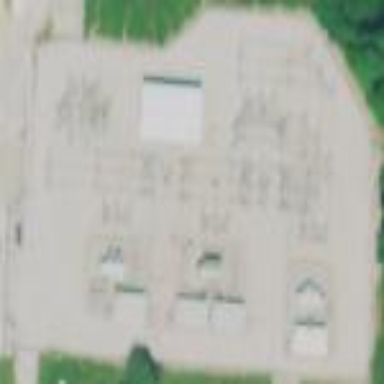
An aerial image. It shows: Distribution level power substation enclosed by fence.